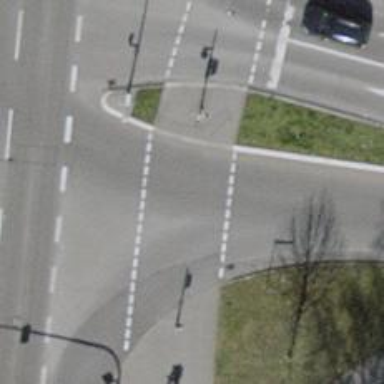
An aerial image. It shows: Road crossing with traffic signals and island.